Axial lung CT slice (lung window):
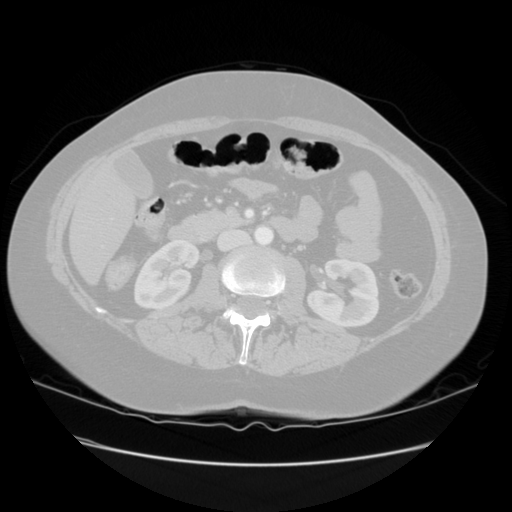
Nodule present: no